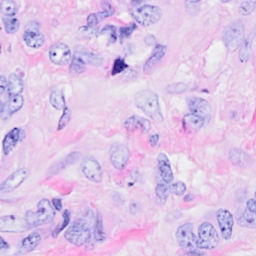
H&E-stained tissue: Breast